Question: I want to have a drop down list with 12 choices.
I found that ComboBox is what I need (if there is a better control kindly tell me).
I dragged and drop a combo box into a panel using VS2012 and then clicked on the left arrow that appears on the combo box. The following wizard shows:

As you can see, I am just able to type the name of the choice but not the value of it.
### What I have tried
I built an array with the same length as the choices, so when the user selects any choice, I get the position of that choice and get the value from that array.
Is there a better way?
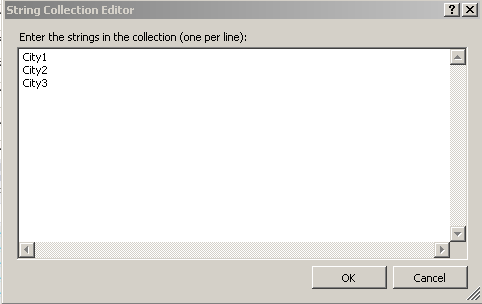
Answer: You need to use a datatable and then select the value from that.
eg)
'''
DataTable dt = new DataTable();
dt.Columns.Add("ID", typeof(int));
dt.Columns.Add("Description", typeof(string));
dt.Load(reader);
//Setting Values
combobox.ValueMember = "ID";
combobox.DisplayMember = "Description";
combobox.SelectedValue = "ID";
combobox.DataSource = dt;
'''
You can then populate your datatable using:
'''
dt.Rows.Add("1","ComboxDisplay");
'''
Here, the DisplayMember(The dropdown list items) are the 'Descriptions' and the Value is the 'ID'.
You need to include a 'SelectedIndexChanged' Event on your combobox (If using VS then double click the control in Design Mode) to get the new values. Something like:
'''
private void ComboBox_SelectedIndexChanged(object sender, EventArgs e)
{
int ID = Combobox.ValueMember;
string Description = ComboBox.DisplayMember.ToString();
}
'''
You can then use the variables in the rest of your code.